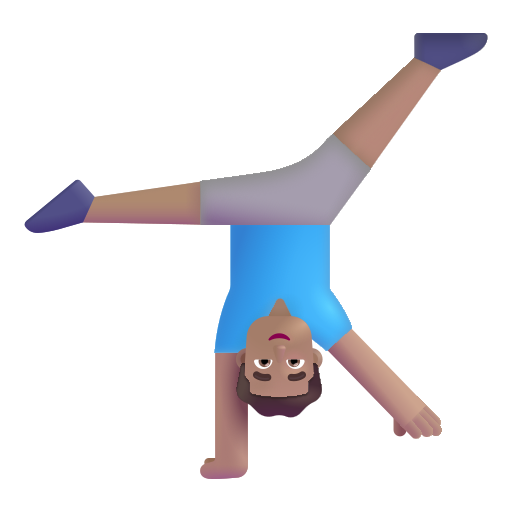
man cartwheeling color